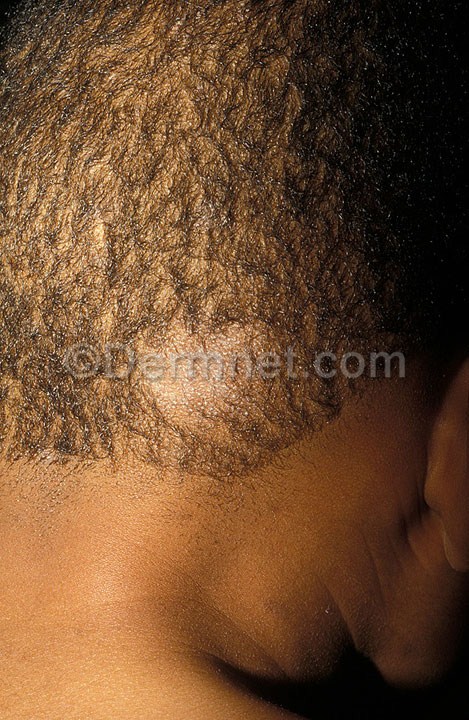
Disease: Tinea Ringworm Candidiasis and other Fungal Infections